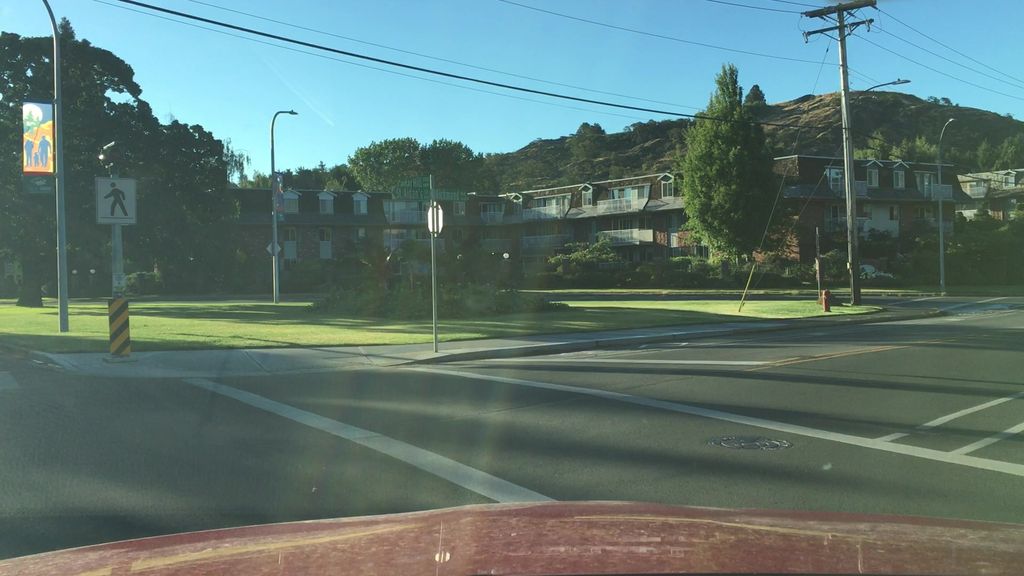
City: victoria